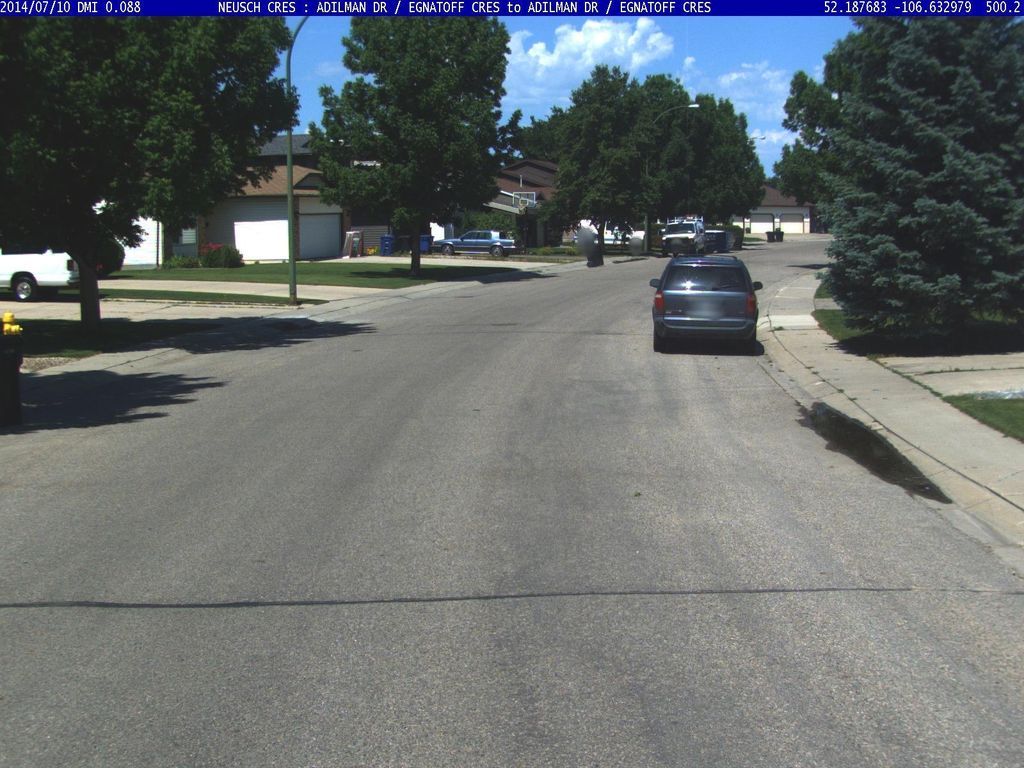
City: saskatoon